Aerial crown-view tile of a tropical tree (Barro Colorado Island, Panama), acquired 20241216:
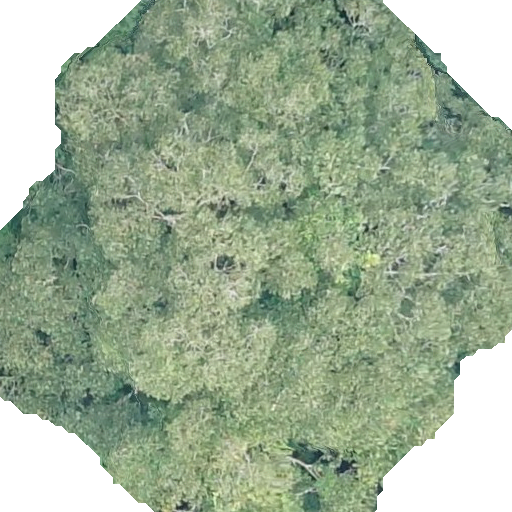
Species: Dipteryx oleifera
GBIF accepted scientific name: Dipteryx oleifera
Crown area: 336.409 m²